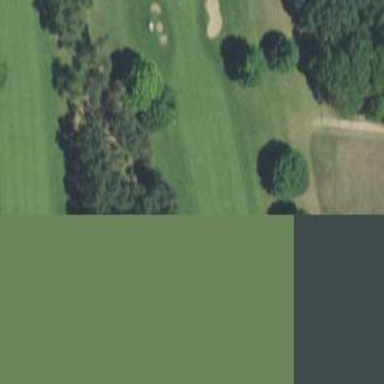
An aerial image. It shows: Path for both roads and golfers.